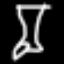
Label: hourglass